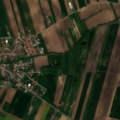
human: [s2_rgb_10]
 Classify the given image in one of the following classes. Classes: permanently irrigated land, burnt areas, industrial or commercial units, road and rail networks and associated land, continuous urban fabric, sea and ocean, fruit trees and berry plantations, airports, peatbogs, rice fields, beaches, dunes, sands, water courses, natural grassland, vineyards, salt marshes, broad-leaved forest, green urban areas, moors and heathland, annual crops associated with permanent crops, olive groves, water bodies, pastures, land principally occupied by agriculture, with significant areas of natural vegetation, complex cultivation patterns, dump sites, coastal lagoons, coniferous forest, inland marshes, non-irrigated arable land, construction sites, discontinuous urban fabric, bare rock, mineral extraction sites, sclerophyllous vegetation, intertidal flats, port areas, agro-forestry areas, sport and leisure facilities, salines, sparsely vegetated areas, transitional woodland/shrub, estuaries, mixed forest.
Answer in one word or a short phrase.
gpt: discontinuous urban fabric, non-irrigated arable land, complex cultivation patterns